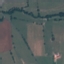
Land use / land cover class: Pasture